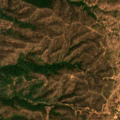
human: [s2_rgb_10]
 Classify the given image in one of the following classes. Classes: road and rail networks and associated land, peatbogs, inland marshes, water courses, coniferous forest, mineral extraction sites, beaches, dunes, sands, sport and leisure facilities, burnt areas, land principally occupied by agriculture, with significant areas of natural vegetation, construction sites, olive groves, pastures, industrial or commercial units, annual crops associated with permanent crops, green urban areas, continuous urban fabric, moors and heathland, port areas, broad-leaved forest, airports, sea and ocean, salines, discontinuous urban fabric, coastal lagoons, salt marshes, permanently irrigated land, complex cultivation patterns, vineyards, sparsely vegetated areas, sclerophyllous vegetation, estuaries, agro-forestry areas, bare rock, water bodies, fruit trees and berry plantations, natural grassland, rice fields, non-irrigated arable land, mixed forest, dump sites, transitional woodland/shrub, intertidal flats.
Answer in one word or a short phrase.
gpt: broad-leaved forest, mixed forest, transitional woodland/shrub